Interaction volume radius: 10 \u00c5
Interaction volume height: 25 \u00c5
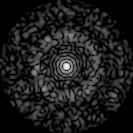
Disorder parameter: 0.8478